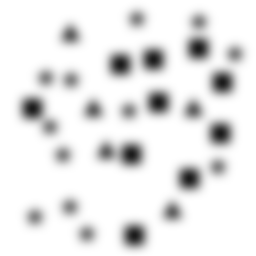
Squares: 10
Triangles: 5
Stars: 12
Total shapes: 27